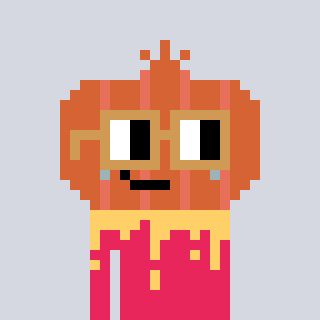
a pixel art character with square brown glasses, a onion-shaped head and a redpinkish-colored body on a cool background